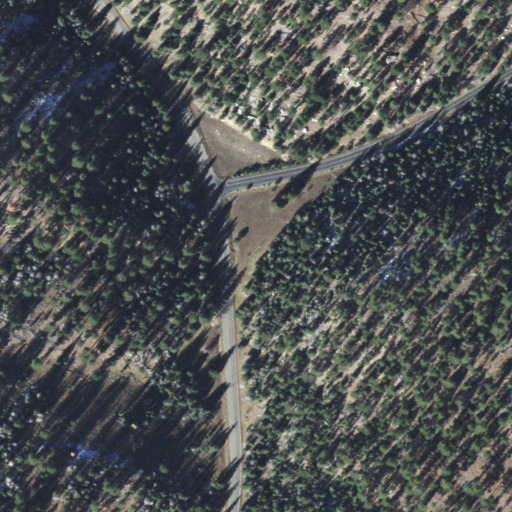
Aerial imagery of valley in Arizona named Fuller Canyon containing evergreen forest, open development, low intensity development, medium intensity development, and shrub